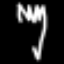
Label: fork